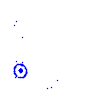
Particle: electron